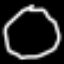
Label: octagon